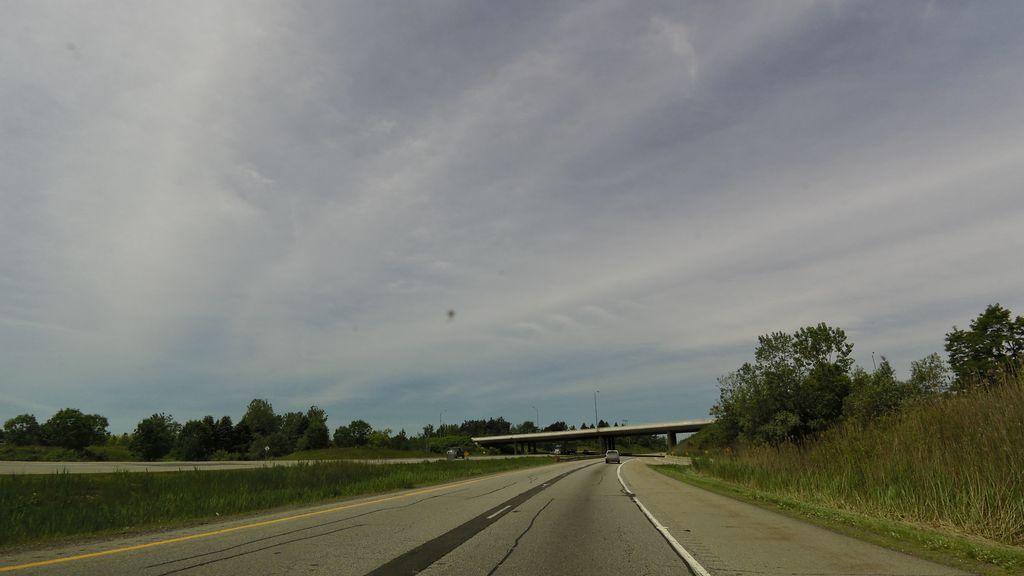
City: hamilton